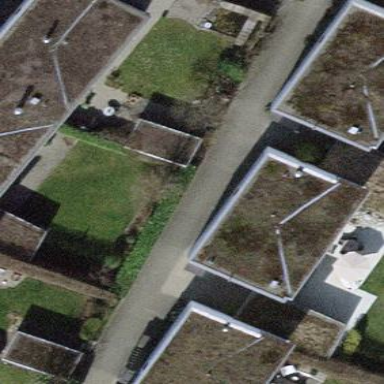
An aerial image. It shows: Simple house.